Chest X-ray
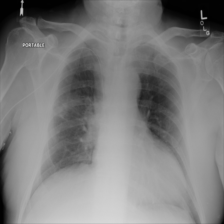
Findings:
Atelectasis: negative
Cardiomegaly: negative
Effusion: negative
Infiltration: positive
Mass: negative
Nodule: negative
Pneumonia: negative
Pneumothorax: negative
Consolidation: negative
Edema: negative
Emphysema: negative
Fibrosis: negative
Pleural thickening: negative
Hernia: negative